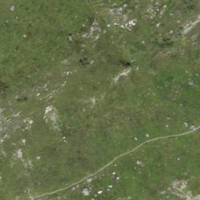
EUNIS habitat code: 23
Species observed at this site:
Aglais urticae